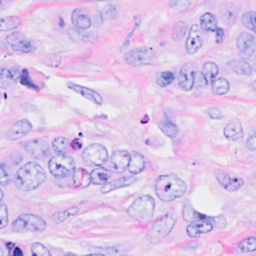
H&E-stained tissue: Breast